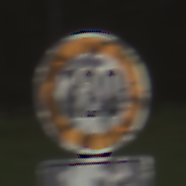
Verkehrszeichen: Geschwindigkeit120
Zusatzzeichen unten: ZeitangabenMitBeschraenkungAufWochentage8
Umgebung: Outdoor, Nature
Tageszeit: SunriseSunset
Wetter: PartlyCloudy
Licht: Natural
Jahreszeit: NotSpecified
Kontrast: MediumContrast